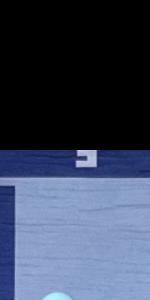
Label: Empty